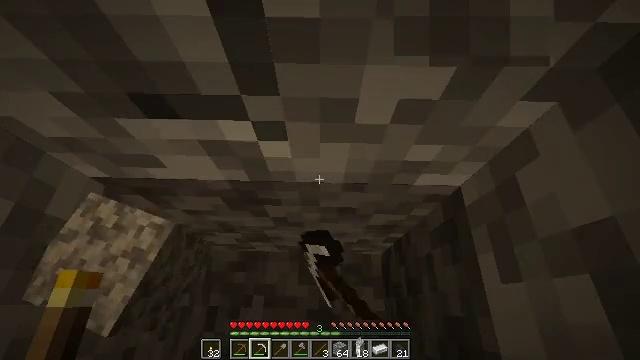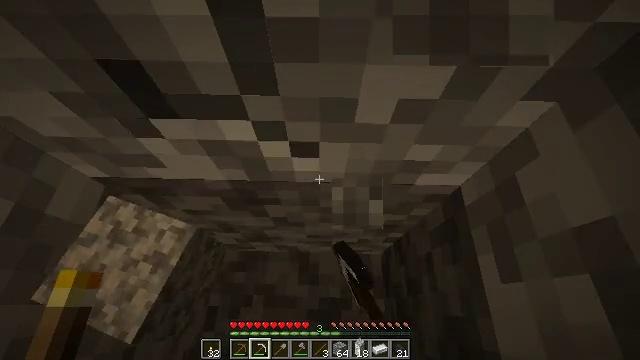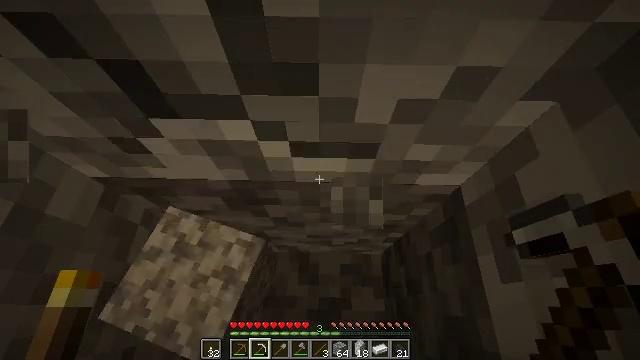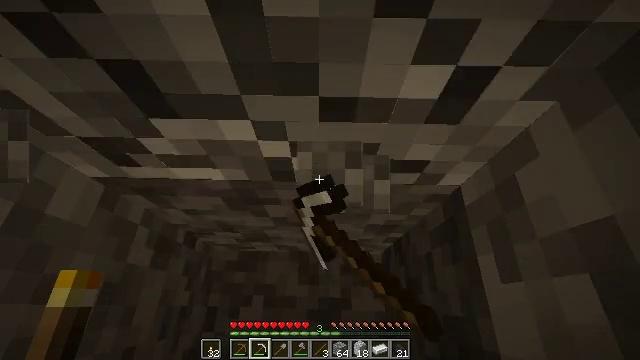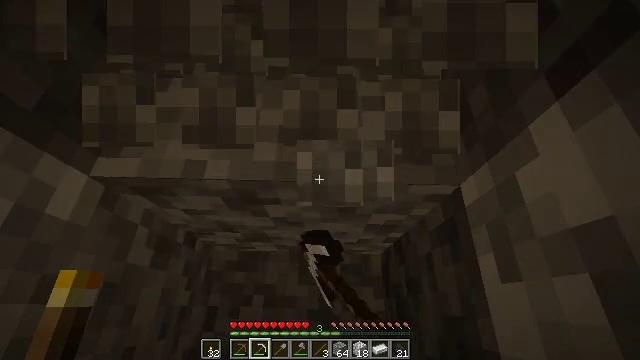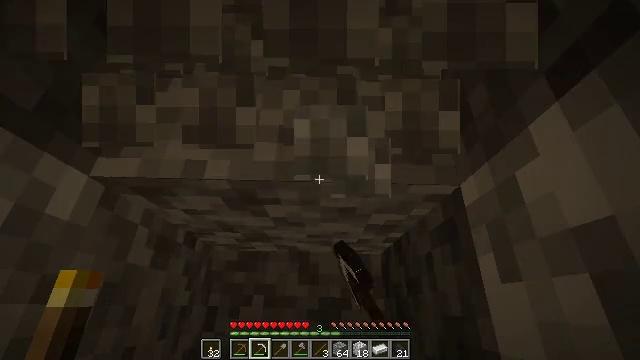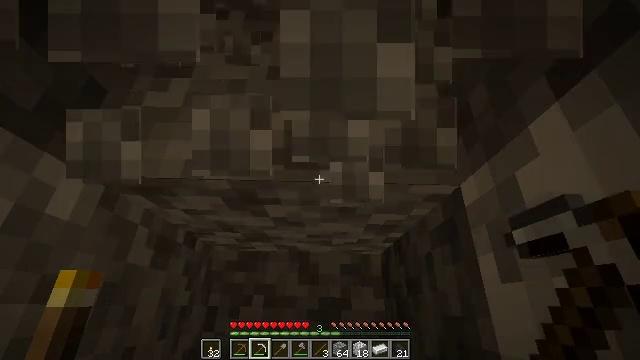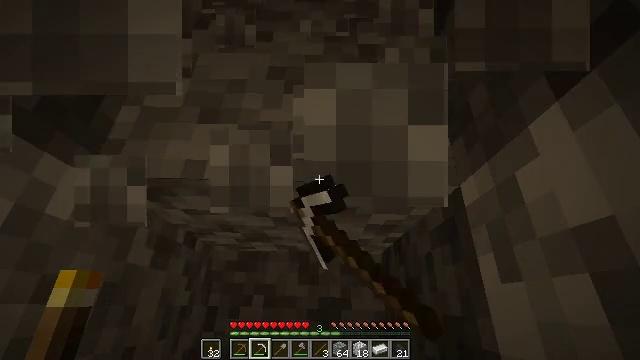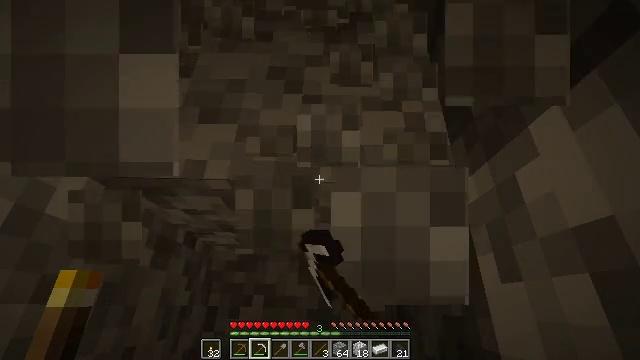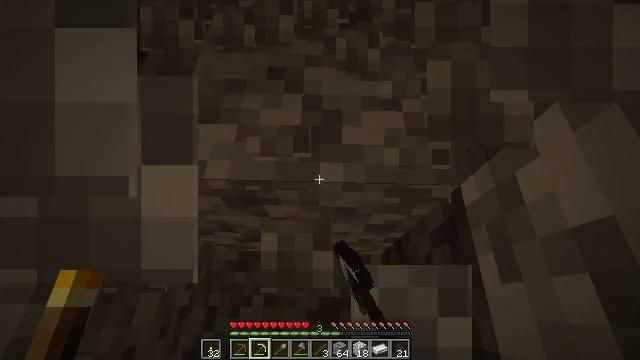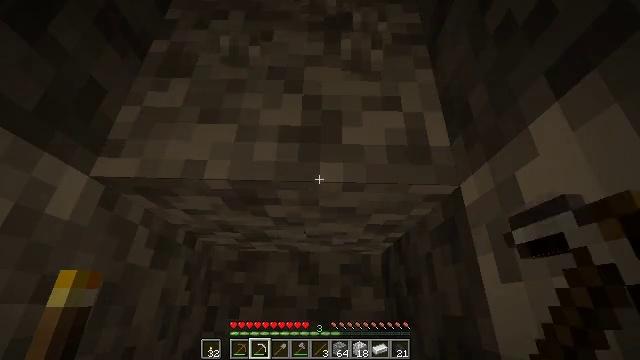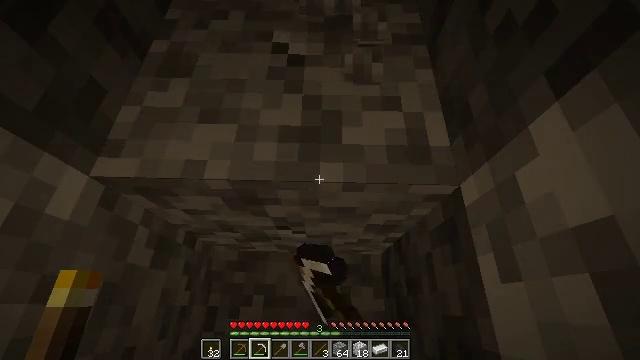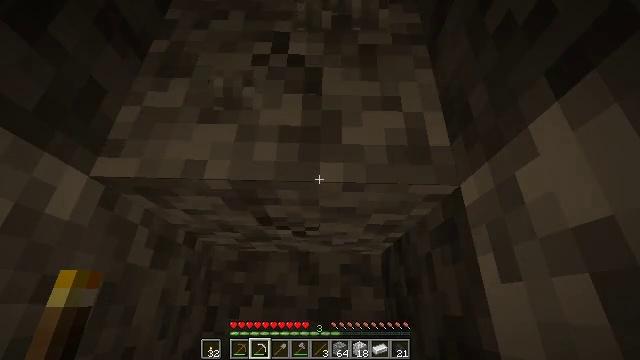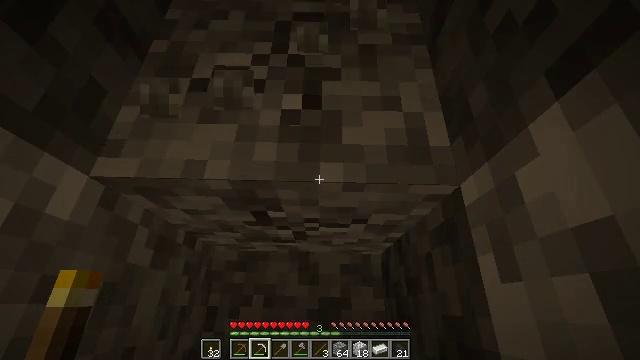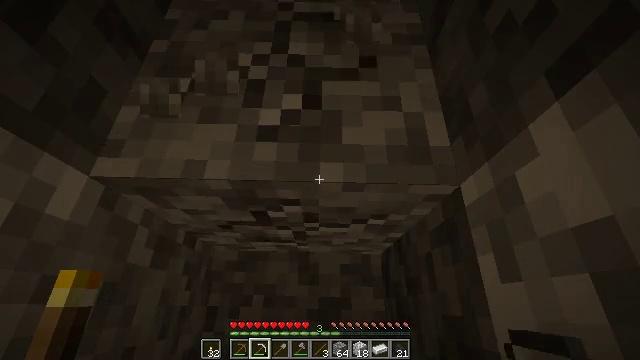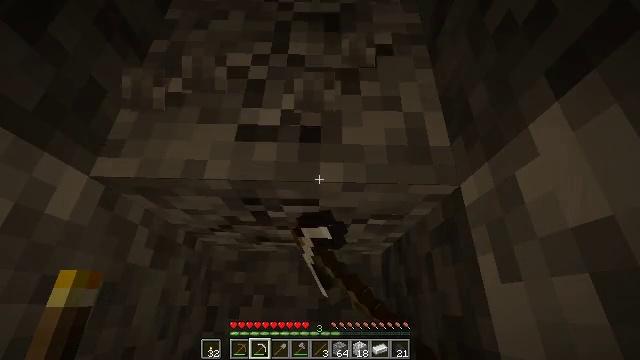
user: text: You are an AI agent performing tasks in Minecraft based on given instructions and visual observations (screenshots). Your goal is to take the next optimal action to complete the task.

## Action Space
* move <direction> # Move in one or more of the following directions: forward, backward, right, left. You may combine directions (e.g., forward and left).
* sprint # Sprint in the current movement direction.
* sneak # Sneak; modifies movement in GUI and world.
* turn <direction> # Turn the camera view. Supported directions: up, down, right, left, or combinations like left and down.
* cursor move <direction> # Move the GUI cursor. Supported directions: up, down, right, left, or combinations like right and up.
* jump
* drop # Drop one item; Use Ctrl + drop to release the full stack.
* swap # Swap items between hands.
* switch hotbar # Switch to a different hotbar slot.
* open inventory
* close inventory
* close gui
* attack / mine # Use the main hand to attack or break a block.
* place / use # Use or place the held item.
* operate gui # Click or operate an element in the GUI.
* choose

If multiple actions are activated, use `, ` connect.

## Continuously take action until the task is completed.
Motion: motion action
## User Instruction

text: Dig up the stone with a tool.
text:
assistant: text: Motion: attack / mine
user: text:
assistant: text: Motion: attack / mine
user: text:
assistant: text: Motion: attack / mine
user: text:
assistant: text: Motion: attack / mine
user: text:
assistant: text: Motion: attack / mine
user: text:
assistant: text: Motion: attack / mine
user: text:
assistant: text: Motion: attack / mine
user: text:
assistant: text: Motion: attack / mine
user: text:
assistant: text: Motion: attack / mine
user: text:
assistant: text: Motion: attack / mine
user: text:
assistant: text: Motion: attack / mine
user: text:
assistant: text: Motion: attack / mine
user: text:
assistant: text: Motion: attack / mine
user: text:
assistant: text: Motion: attack / mine
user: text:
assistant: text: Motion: attack / mine
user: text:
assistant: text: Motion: attack / mine
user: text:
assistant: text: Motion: attack / mine
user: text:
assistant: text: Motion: attack / mine
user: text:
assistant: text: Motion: attack / mine
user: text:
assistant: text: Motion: attack / mine
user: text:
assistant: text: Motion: attack / mine
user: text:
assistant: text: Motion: attack / mine
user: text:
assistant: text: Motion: attack / mine
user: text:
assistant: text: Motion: attack / mine
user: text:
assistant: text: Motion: attack / mine
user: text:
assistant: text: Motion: attack / mine
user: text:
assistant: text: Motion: attack / mine
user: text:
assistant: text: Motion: attack / mine
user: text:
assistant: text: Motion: attack / mine
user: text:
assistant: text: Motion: attack / mine